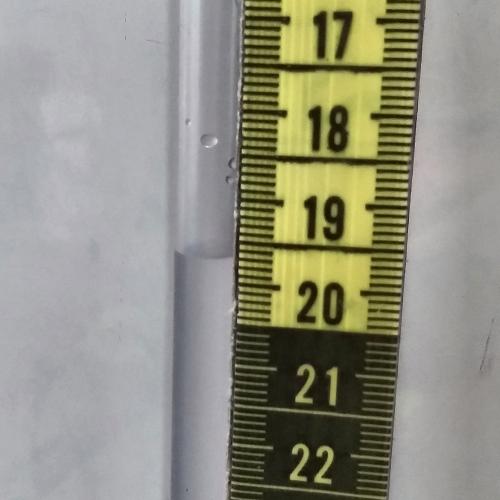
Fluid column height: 19.7 cm